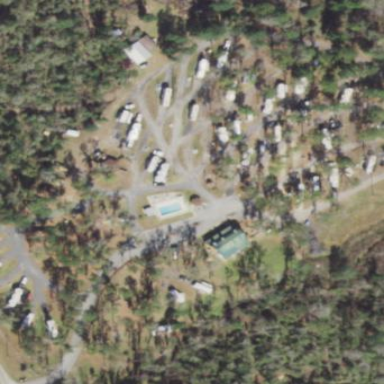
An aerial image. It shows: Caravan site for tourism.